Question: I'm currently using 'libav' to extract the audio stream of a video into a raw PCM file.
This code works fine for mp3 but when I try with a mp4 video, the raw format imported on Audacity show stranges regular descending lines between 0 and -1.

Here is my implementation.
'''
#include <stdio.h>
#include <stdlib.h>
#include <fcntl.h>
#include <unistd.h>
#include <libavcodec/avcodec.h>
#include <libavformat/avformat.h>
#include <libswresample/swresample.h>
int decode_raw(AVFormatContext *format_ctx)
{
AVCodec *codec = NULL;
AVCodecContext* codec_ctx = NULL;
AVFrame* frame = NULL;
AVPacket packet;
int stream_idx = av_find_best_stream(format_ctx, AVMEDIA_TYPE_AUDIO, -1, -1, &codec, 0);
int res;
if (stream_idx < 0) {
printf("Could not find stream.
");
return (1);
}
if ((codec_ctx = avcodec_alloc_context3(codec)) == NULL) {
printf("Could not allocate codec context.
");
return (1);
}
if (avcodec_parameters_to_context(codec_ctx, format_ctx->streams[stream_idx]->codecpar) < 0) {
printf("Could not setup codec context parameters.
");
return (1);
}
// Explicitly request non planar data.
codec_ctx->request_sample_fmt = av_get_packed_sample_fmt(codec_ctx->sample_fmt);
if (avcodec_open2(codec_ctx, codec, NULL) != 0) {
printf("Could not open codec.
");
return (1);
}
if ((frame = av_frame_alloc()) == NULL) {
printf("Could not alloc frame.
");
return (1);
}
av_init_packet(&packet);
int fd = open("raw", O_CREAT | O_WRONLY | O_TRUNC);
// Decode frames.
while ((res = av_read_frame(format_ctx, &packet)) == 0) {
// Does the packet belong to the correct stream?
if (packet.stream_index != stream_idx) {
av_packet_unref(&packet);
continue;
}
// We have a valid packet => send it to the decoder.
if ((res = avcodec_send_packet(codec_ctx, &packet)) != 0) {
printf("Failed to send packet: %d.
", res);
break;
}
av_packet_unref(&packet);
res = avcodec_receive_frame(codec_ctx, frame);
if (res == AVERROR(EAGAIN) || res == AVERROR_EOF)
break;
else if (res < 0) {
printf("Failed to decode packet: %d.
", res);
return (1);
}
write(fd, frame->extended_data[0], frame->linesize[0]);
}
close(fd);
av_frame_free(&frame);
avcodec_close(codec_ctx);
avcodec_free_context(&codec_ctx);
return (0);
}
int main(int argc, char **argv)
{
AVFormatContext *av_format_ctx = NULL;
if (argc != 2) {
printf("./streamer [file]
");
return (1);
}
if (avformat_open_input(&av_format_ctx, argv[1], NULL, NULL) != 0) {
printf("Could not open input file.");
return (1);
}
if (avformat_find_stream_info(av_format_ctx, NULL) != 0) {
printf("Could not find stream information.");
return (1);
}
decode_raw(av_format_ctx);
avformat_close_input(&av_format_ctx);
return (0);
}
'''
# What I tried
- - 'ffmpeg -i video.mp4 -f f32le output.raw''AV_SAMPLE_FMT_FLT'
I hexdumped both files and found this.
'''
// 96 1f 03 3f - 22 03 0c 3f
// Doesn't exist in the output of my program?
5581a0 7c ad 6f bc 96 1f 03 3f 4f 01 25 3e 22 03 0c 3f |.o....?O.%>"..? // ffmpeg
5580d0 7c ad 6f bc 4f 01 25 3e 3a d2 89 3e 7c d7 9a 3e |.o.O.%>:..>|..> // my implementation
'''
---
# Edit #1
After an endless succession of disappointing experiences, AAC audio streams appear to be corrupted after decoding. However, the raw PCM output from ffmpeg works well for MP4.
I tried to resample the audio frames with 'swr_convert' but it is too poorly documented and I turned into a lot of issues.
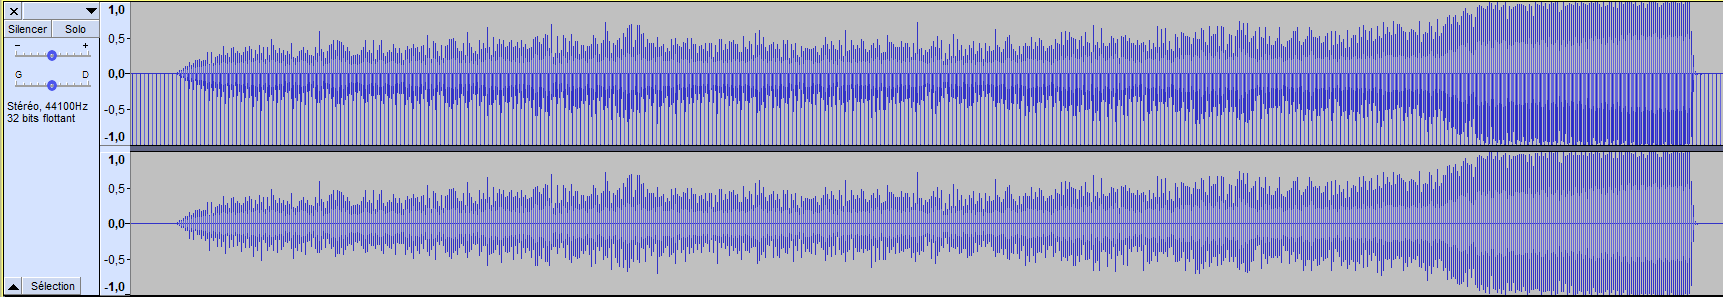
Answer: # Problem
After printing the information about the audio stream. I noticed than AAC (the audio codec of the mp4 file) doesn't support non planar format (packed).
'''
// Explicitly request non planar data.
codec_ctx->request_sample_fmt = av_get_packed_sample_fmt(codec_ctx->sample_fmt);
'''
Since the requested format wasn't supported, the audio stream of the mp4 file was decoded as planar, unlike the mp3 file.
'''
---------
Codec: MP3 (MPEG audio layer 3)
Supported sample formats: fltp, flt # MP3 support non planar
---------
Stream: 0
Sample Format: fltp
Sample Rate: 48000
Sample Size: 4
Channels: 2
Planar Output: yes
---------
Codec: AAC (Advanced Audio Coding)
Supported sample formats: fltp # AAC doesn't support non planar
---------
Stream: 1
Sample Format: fltp
Sample Rate: 44100
Sample Size: 4
Channels: 2
Planar Output: yes
'''
---
# Solution
To solve the problem, I deleted the above line to keep the streams planar. I also had to change the way I wrote in the file.
As the format is planar 'LR, LR, LR' and not packed 'LL LL RR RR', I had to manually write each channel alternately.
Because writing byte by byte takes a long time, I wrote a function that writes to a buffer before writing the buffer to the file.
'''
void audio_pack_stream(AVCodecContext* codec_ctx, AVFrame *frame, uint8_t *dst, int *size)
{
int bytes = av_get_bytes_per_sample(codec_ctx->sample_fmt);
int actual = 0;
for (int i = 0; i < frame->nb_samples; i++) {
for(int j = 0; j < codec_ctx->channels; j++)
for (int k = 0; k < bytes; k++)
dst[*size++] = frame->extended_data[j][actual + k];
actual += bytes;
}
return (size);
}
// After avcodec_receive_frame
uint8_t output[4096 * 8];
int size;
audio_pack_stream(codec_ctx, frame, output, &size);
write(fd, output, size);
'''